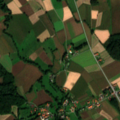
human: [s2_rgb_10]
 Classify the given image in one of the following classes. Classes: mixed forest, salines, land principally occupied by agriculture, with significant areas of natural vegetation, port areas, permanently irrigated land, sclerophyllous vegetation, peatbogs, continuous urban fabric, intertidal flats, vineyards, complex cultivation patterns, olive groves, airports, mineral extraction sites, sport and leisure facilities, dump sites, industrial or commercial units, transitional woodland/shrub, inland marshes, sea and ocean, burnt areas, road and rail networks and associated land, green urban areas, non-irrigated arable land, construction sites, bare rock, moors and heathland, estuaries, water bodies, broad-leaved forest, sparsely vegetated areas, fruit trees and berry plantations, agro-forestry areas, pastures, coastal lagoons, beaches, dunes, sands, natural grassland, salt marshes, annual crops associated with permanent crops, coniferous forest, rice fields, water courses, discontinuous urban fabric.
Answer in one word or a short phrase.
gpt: non-irrigated arable land, complex cultivation patterns, land principally occupied by agriculture, with significant areas of natural vegetation, broad-leaved forest